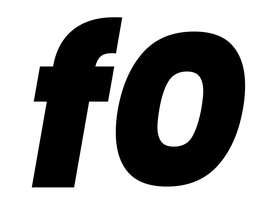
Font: Poppins-ExtraBoldItalic